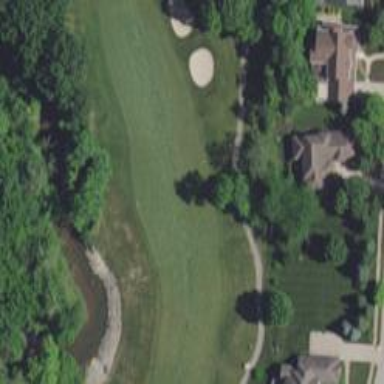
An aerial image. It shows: Golf hole.